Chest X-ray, PA view. Patient: 63 years old, sex F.
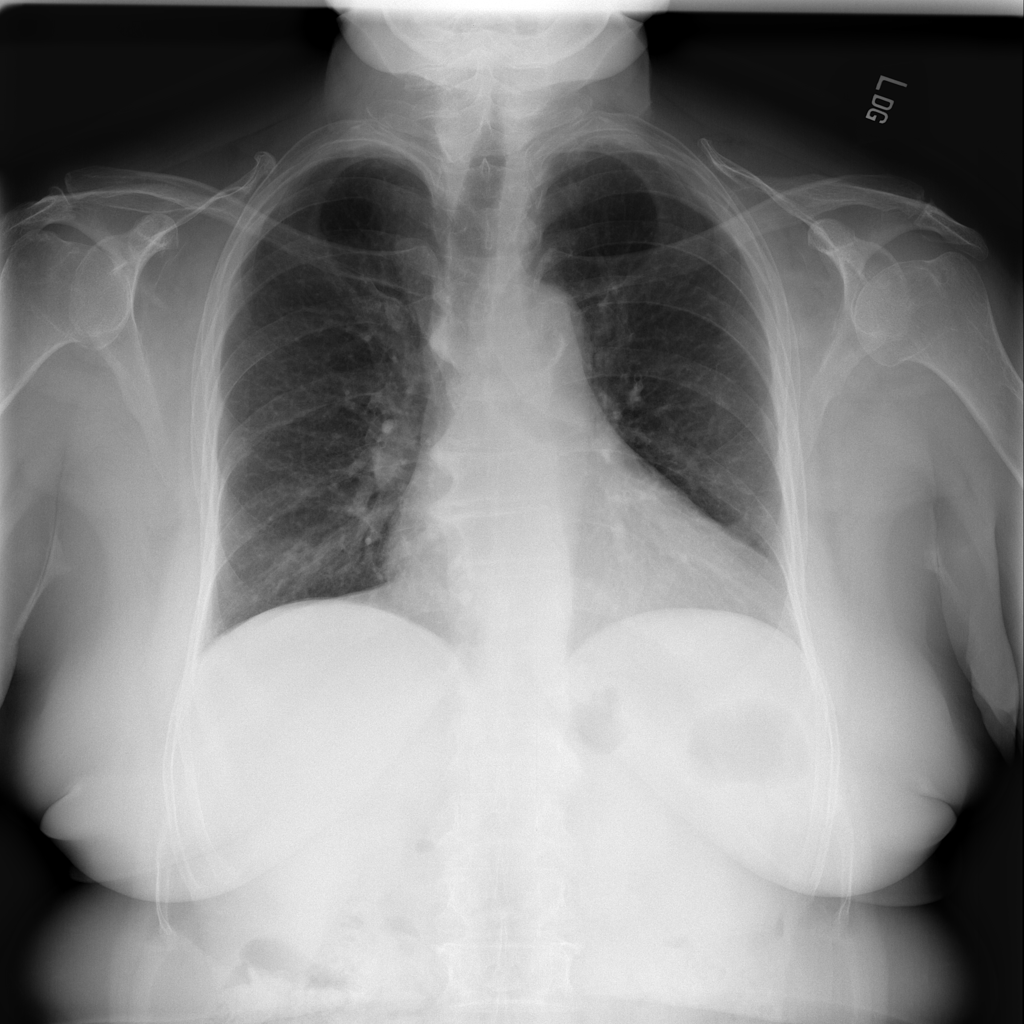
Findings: No Finding